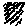
Label: zigzag